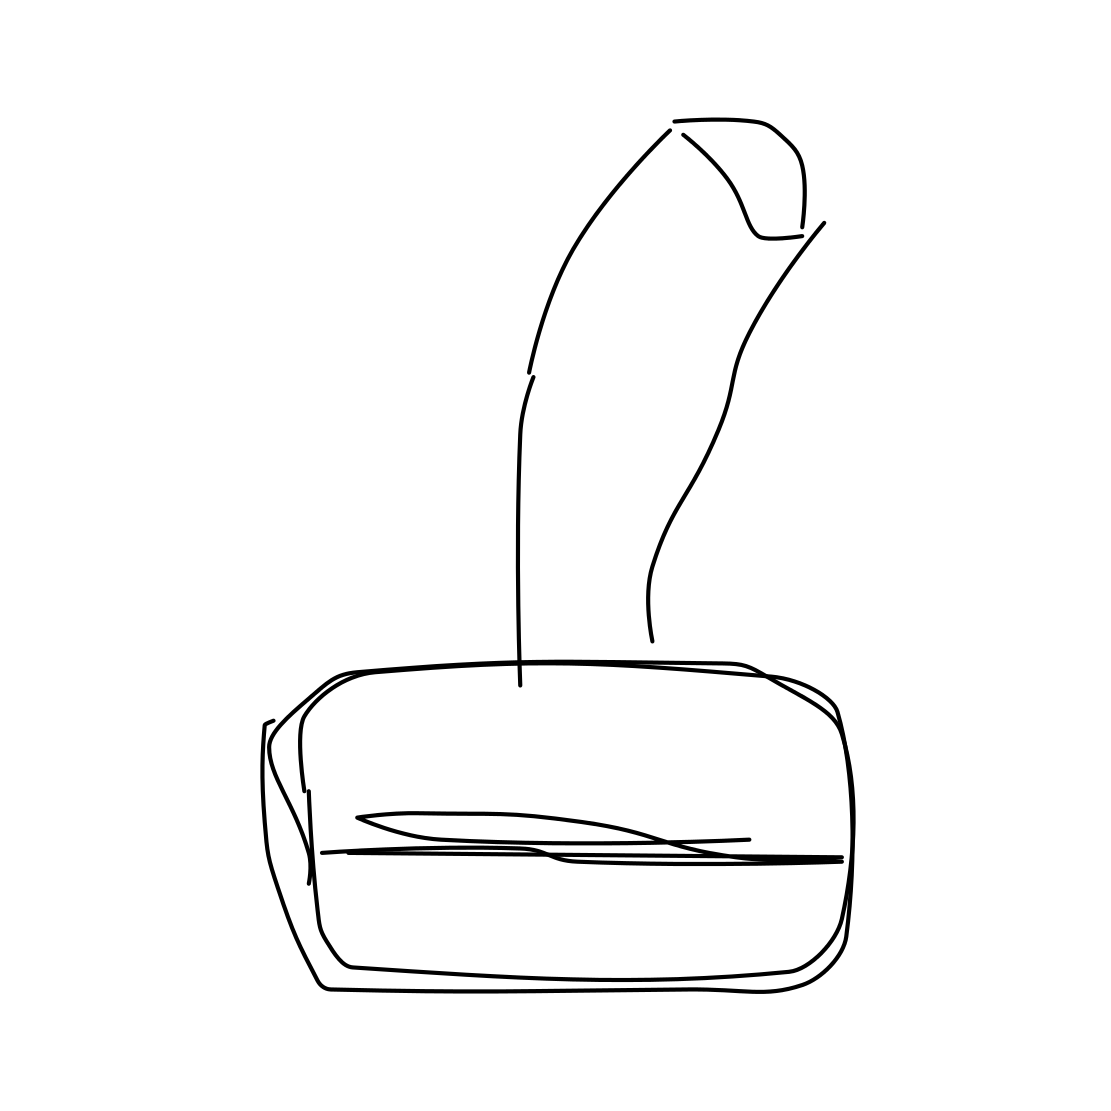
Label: microscope